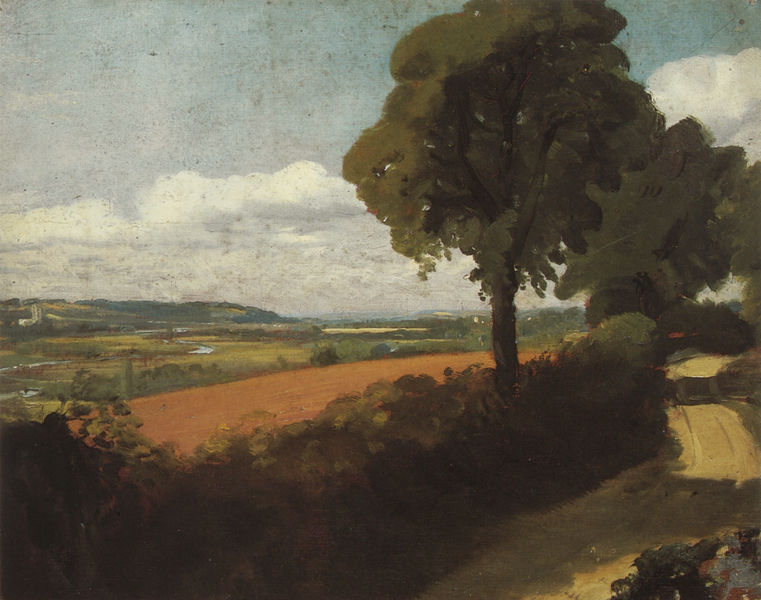
Titel: Dedham Vale from the East Bergholt to Flatford Lane
Künstler: John Constable
Standort: London
Institution: Victoria & Albert Museum
Schlagwörter: baum, blau, dunkel, gemälde, himmel, laub, schatten, weiß, wolken, bäume, fluss, gelb, grob, grün, landschaft, ocker, see, stadt, äste, abend, braun, grau, hell, hintergrund, licht, orange, schwarz, strasse, vordergrund, ölbild, blick, haus, rot, weg, wiese, wolke, zaun, beige, expressionismus, malerei, weit, öl, ast, bach, ebene, erde, feld, felder, ferne, flusslauf, horizont, hügel, natur, weide, weite, wind, zweige, busch, büsche, flach, gebüsch, gewässer, kirche, pfad, sommertag, sonne, sträucher, wiesen, pflanze, pflanzen, tal, wald, turm, hellblau, aussicht, sommer, valloton, ansicht, italien, ort, süden, acker, feldweg, getreide, spuren, weizen, berge, fläche, hitze, leer, sonnenlicht, valotton, allee, hecke, herbst, idylle, spur, ölgemälde, turner, tiefe, menschenleer, bauer, unscharf, fahrspuren, offen, landstrasse, seen, flusslandschaft, idyllisch, tupfen, schattenwurf, verwischt, ländlich, laubbäume, landwirtschaft, wegrand, fahrspur, obstbaum, kirschbaum, gebüch, radspuren, tuschzeichnung, halbschatten, hecken, linde, grüm, lieblich, tiefebene, totale, route, men, sommerlich, fahrrinnen, sommerlandschaft, offene, lendschaft, flussschleifen, ungepflastert, herbstidylle, mitteldeutschland